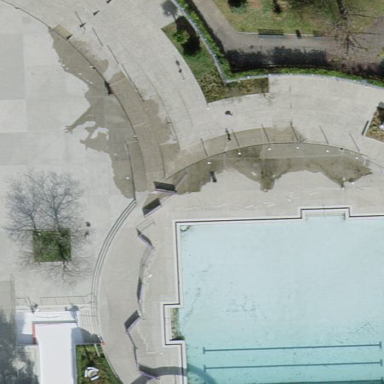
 allowing them to enjoy swimming as sport."